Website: apple
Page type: address-validator
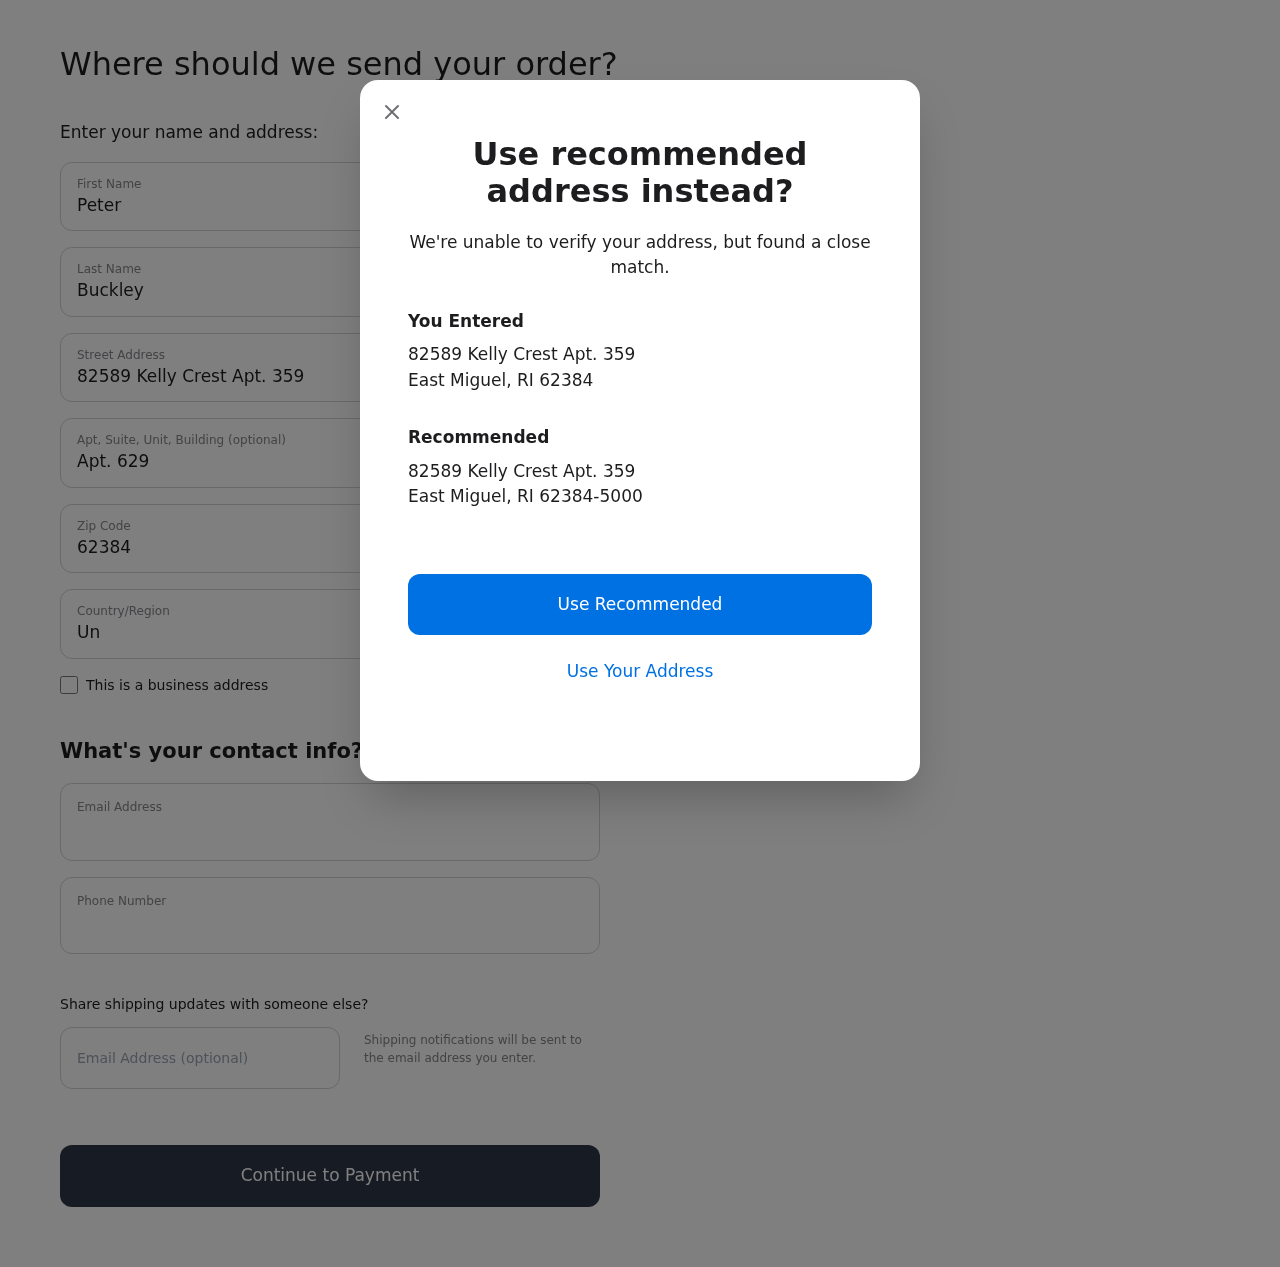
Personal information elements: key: PII_CITY
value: East Miguel
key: PII_COUNTRY
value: United States
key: PII_EMAIL
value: peter.buckley@yahoo.com
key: PII_FIRSTNAME
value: Peter
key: PII_GIFT_EMAIL
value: mdiaz@hotmail.com
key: PII_LASTNAME
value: Buckley
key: PII_PHONE
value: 6158384551
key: PII_POSTCODE
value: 62384
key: PII_POSTCODE_FULL
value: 62384-5000
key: PII_STATE_ABBR
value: RI
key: PII_STREET
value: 82589 Kelly Crest Apt. 359
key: PII_STREET2
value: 82589 Kelly Crest Apt. 359
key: PII_STREET2
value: Apt. 629
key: PII_CITY2
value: East Miguel
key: PII_STATE_ABBR2
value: RI